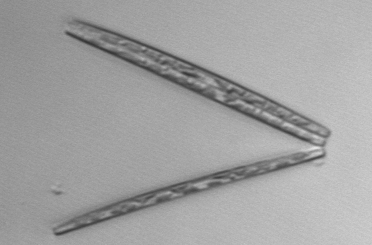
Label: Thalassionema